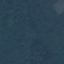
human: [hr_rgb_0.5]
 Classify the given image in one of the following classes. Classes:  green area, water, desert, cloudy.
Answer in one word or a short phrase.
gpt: green area